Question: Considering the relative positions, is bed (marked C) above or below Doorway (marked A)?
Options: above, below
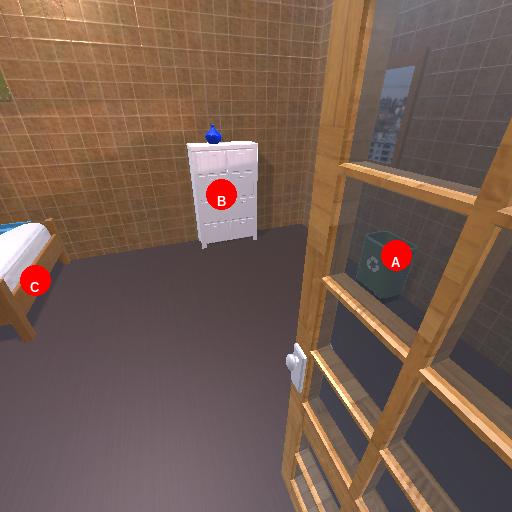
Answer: above